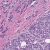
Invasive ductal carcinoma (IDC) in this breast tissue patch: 0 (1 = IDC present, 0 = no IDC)